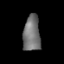
Tissue: lung
Cell type: Epithelial cells
Senescence score: 0.2016
Nuclear area (px): 602
Mean DAPI intensity: 114.937